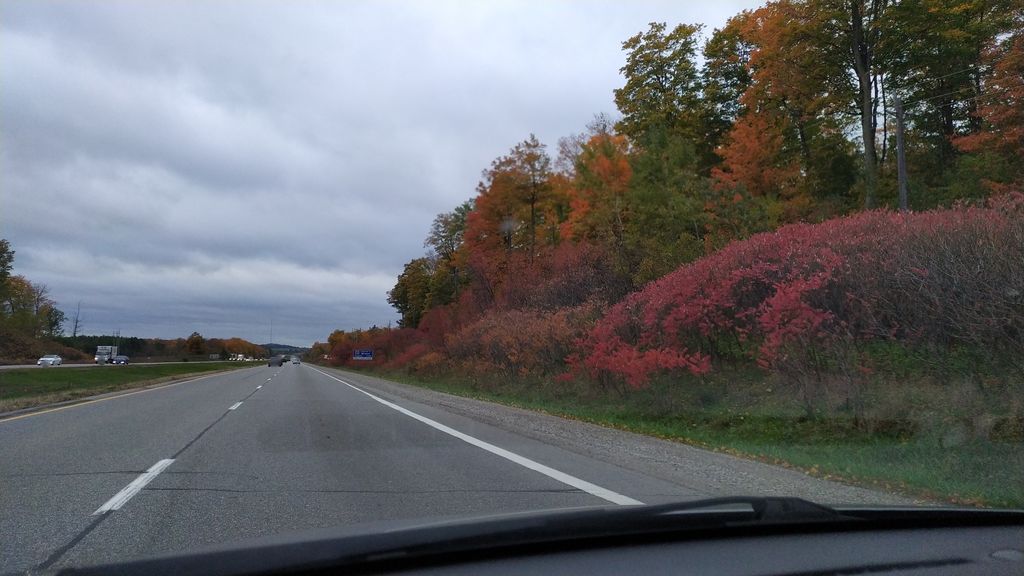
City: kitchener-waterloo